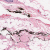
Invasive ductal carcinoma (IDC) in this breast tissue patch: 0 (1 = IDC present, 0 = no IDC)